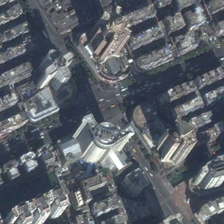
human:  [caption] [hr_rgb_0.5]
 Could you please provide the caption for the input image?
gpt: many buildings and green trees are in a commercial area .

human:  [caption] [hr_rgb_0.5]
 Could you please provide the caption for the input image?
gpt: many buildings and green trees are in a commercial area .

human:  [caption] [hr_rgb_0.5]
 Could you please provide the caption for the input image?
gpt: many buildings and green trees are in a commercial area .

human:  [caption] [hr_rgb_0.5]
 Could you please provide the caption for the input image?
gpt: many buildings and green trees are in a commercial area .

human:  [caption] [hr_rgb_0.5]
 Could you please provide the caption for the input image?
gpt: many buildings and green trees are in a commercial area .